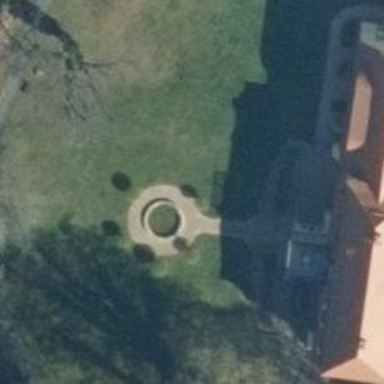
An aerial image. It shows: Fountain.